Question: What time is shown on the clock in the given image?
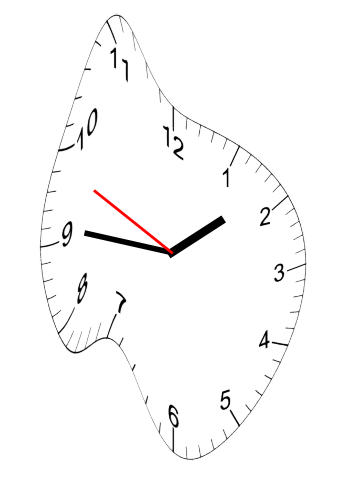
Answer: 01:45:49